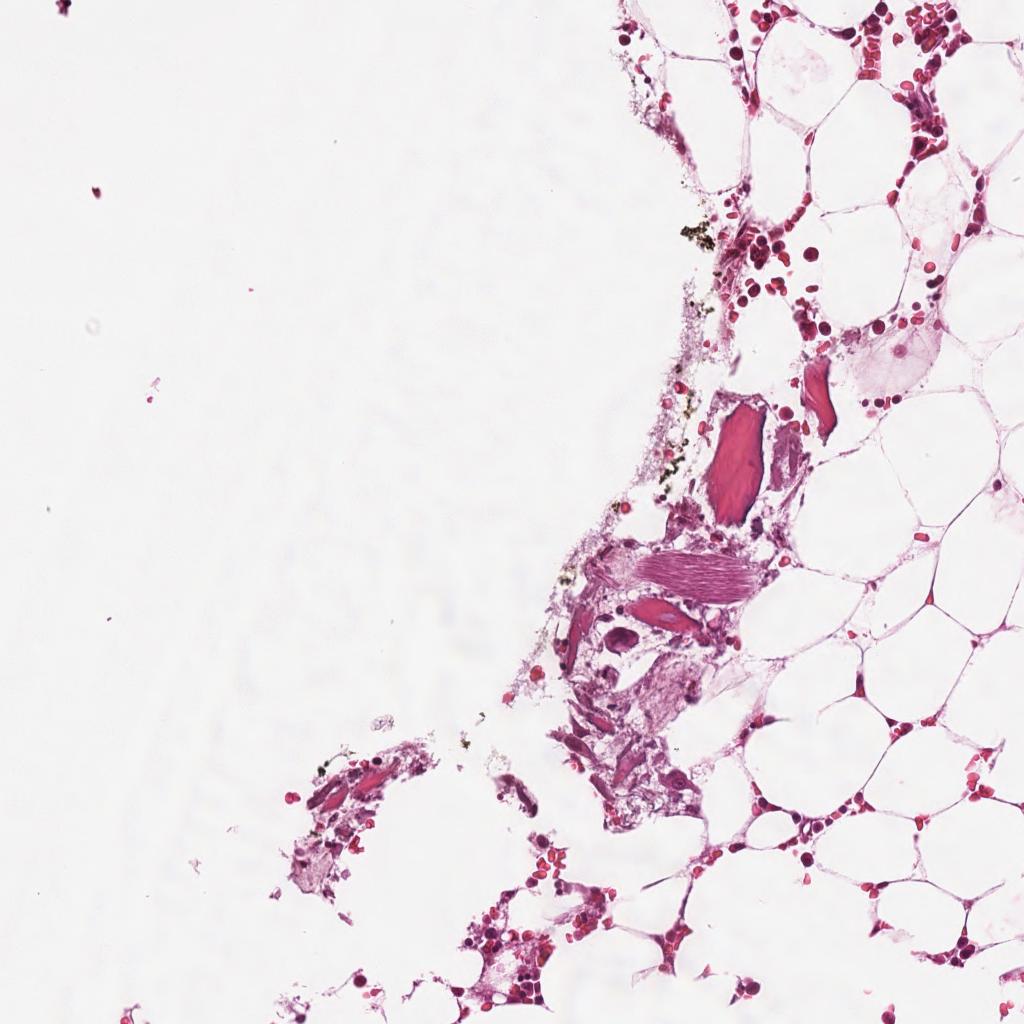
Label: Non-Tumor